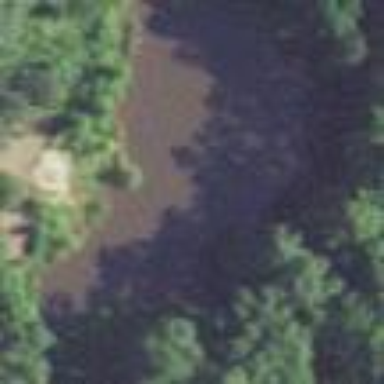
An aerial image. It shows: Peaceful pond surrounded by nature.